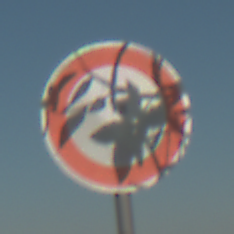
Verkehrszeichen: VerbotFahrzeugeAllerArt
Umgebung: Outdoor, Nature
Tageszeit: SunriseSunset
Wetter: Clear
Licht: Natural
Jahreszeit: NotSpecified
Kontrast: HighContrast